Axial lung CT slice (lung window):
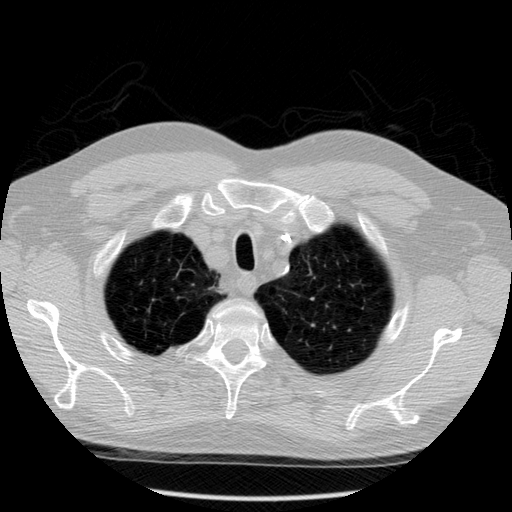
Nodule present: no